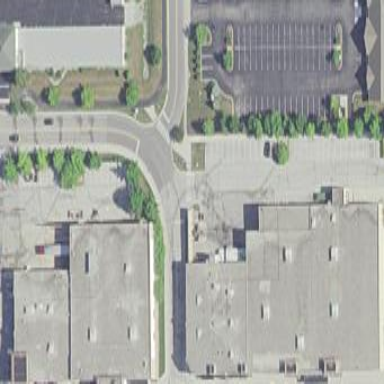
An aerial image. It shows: Retail building with flat roof.